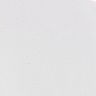
Metastatic tissue present: no